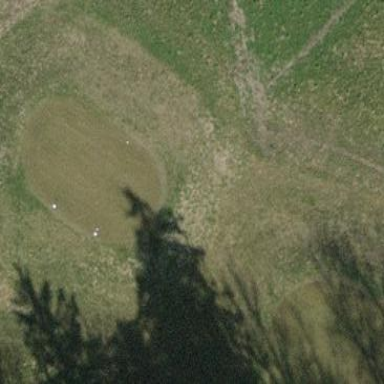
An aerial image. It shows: Grass area designated as golf tee.